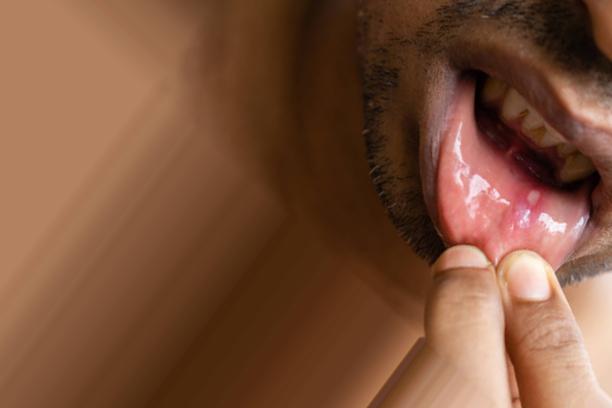
Condition: Mouth Ulcer